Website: bh-photo
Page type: payment
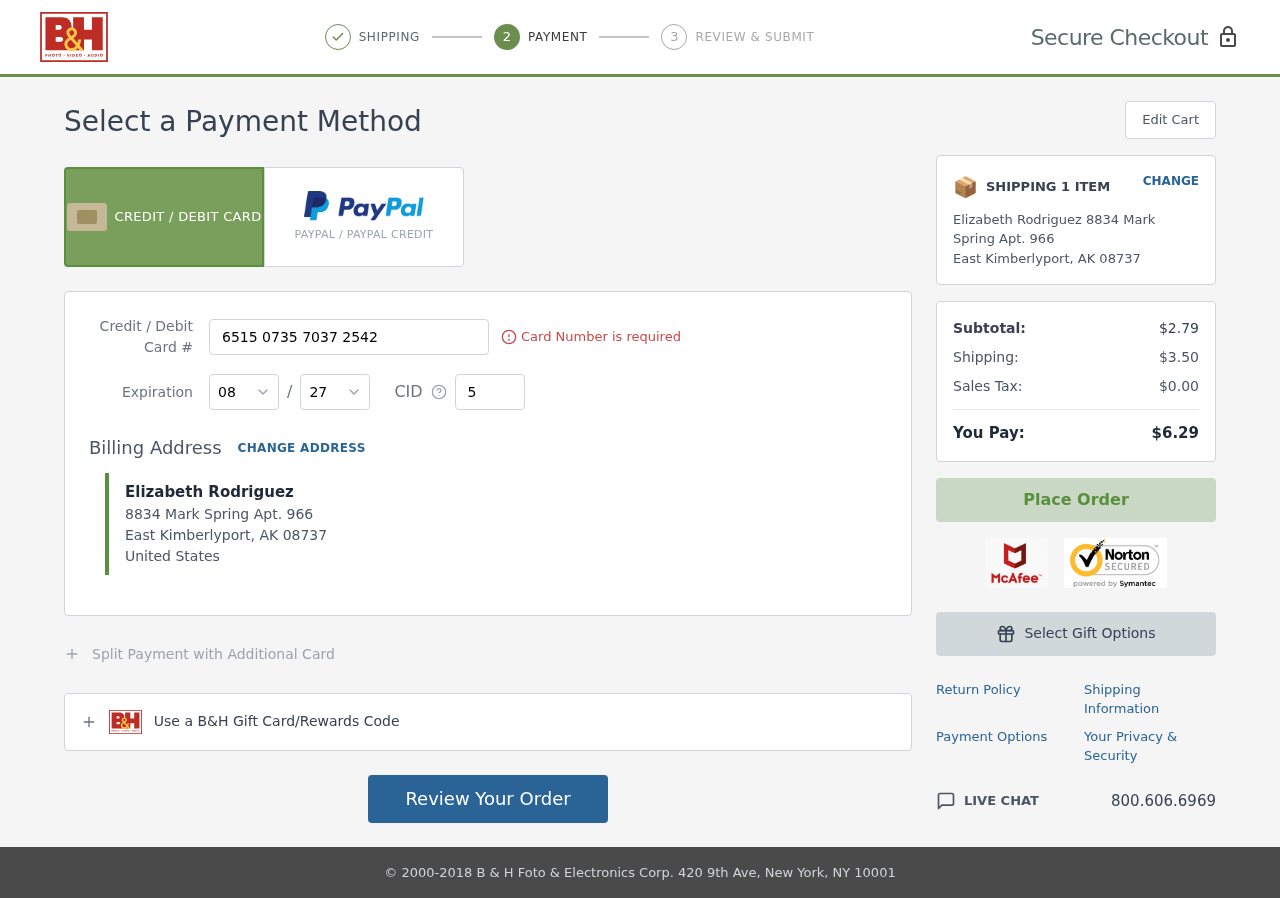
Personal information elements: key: PII_CARD_CVV
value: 504
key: PII_CARD_EXPIRY_MONTH
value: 08
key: PII_CARD_EXPIRY_YEAR
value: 27
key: PII_CARD_NUMBER
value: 6515 0735 7037 2542
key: PII_CITY
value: East Kimberlyport
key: PII_COUNTRY
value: United States
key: PII_FULLNAME
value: Elizabeth Rodriguez
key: PII_POSTCODE
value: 08737
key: PII_STATE_ABBR
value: AK
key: PII_STREET
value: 8834 Mark Spring Apt. 966
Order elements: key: ORDER_NUM_ITEMS
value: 1
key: ORDER_SUBTOTAL
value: $2.79
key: ORDER_SHIPPING_COST
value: $3.50
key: ORDER_TAX
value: $0.00
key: ORDER_TOTAL
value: $6.29